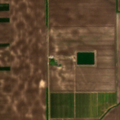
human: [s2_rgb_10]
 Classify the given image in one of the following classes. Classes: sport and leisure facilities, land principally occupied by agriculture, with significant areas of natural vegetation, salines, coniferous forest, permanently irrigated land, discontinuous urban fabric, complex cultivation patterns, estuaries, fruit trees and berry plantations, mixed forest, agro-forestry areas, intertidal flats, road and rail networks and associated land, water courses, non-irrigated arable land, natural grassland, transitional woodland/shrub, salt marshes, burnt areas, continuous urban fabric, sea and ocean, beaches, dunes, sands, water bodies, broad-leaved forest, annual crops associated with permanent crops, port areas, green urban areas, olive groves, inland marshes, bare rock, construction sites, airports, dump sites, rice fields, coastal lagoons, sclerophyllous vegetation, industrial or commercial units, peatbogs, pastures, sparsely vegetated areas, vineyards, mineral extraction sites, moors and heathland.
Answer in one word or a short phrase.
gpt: non-irrigated arable land